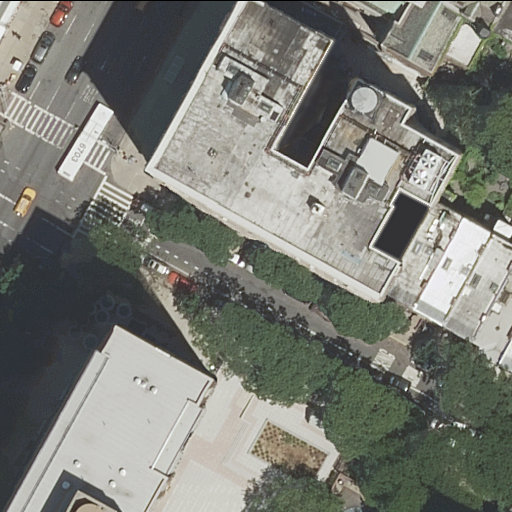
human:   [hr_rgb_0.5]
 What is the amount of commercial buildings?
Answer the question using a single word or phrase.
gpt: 0

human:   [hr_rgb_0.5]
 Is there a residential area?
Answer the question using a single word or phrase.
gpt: yes

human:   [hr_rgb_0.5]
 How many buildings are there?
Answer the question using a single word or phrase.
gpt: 12

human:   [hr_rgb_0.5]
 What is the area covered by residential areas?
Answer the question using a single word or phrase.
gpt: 186m2

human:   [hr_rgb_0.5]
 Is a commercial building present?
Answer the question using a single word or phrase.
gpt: no

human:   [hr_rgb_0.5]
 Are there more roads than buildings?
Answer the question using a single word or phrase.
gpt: no

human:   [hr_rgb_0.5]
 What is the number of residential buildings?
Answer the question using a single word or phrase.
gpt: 12

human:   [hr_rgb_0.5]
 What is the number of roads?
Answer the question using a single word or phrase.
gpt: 3

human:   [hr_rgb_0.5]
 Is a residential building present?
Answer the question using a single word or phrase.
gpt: yes

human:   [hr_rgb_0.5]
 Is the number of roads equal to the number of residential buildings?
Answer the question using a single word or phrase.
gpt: no

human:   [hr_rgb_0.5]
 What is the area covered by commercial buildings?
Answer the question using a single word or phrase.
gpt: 0m2

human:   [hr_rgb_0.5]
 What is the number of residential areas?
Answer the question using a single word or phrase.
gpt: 1

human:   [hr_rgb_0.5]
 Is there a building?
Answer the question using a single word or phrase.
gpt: yes

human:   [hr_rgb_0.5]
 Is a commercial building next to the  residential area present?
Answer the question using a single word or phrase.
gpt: no

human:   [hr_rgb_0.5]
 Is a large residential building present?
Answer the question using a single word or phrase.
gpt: yes

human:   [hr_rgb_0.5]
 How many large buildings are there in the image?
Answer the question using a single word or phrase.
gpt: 2

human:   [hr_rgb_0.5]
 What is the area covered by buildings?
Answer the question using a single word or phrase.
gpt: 3509m2

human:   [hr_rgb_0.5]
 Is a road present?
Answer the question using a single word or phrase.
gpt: yes

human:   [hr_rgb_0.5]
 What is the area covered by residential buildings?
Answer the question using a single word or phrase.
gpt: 3509m2

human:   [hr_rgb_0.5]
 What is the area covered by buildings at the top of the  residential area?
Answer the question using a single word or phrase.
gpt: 2573m2

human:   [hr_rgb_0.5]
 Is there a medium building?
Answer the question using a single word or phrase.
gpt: yes

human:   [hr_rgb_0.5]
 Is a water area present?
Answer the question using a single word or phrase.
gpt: no

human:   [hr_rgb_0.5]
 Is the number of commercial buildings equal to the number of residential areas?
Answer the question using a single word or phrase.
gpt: no

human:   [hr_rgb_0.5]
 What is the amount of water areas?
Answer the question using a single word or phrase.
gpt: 0

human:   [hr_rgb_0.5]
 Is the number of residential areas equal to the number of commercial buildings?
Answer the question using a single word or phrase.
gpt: no

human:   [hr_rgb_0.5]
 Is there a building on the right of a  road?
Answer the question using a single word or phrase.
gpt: yes

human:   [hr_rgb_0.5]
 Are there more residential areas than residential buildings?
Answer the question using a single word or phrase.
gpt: no

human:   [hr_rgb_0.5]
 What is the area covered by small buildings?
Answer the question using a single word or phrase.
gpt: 111m2

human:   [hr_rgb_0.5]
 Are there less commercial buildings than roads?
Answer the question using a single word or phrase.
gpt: yes

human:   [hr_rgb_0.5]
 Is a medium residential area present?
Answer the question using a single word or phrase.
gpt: yes

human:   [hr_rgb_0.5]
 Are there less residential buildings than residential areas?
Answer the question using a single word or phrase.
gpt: no

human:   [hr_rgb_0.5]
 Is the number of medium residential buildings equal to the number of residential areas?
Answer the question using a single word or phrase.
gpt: no

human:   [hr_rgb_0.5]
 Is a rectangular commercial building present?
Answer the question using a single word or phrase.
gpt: no

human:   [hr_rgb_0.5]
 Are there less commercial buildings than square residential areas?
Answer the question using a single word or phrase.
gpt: no

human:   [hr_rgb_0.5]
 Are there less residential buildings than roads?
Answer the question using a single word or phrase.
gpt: no

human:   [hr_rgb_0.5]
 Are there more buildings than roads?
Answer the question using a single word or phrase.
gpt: yes

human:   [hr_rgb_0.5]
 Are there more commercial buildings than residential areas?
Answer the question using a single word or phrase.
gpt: no

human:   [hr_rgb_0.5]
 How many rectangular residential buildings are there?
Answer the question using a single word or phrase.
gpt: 8

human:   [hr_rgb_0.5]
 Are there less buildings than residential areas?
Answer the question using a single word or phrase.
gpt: no

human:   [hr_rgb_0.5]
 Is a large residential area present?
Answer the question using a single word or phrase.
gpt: no

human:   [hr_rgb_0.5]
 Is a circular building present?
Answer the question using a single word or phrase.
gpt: no

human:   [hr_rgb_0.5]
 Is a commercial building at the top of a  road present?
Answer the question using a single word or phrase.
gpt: no

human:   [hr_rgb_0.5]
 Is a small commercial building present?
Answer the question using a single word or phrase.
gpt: no

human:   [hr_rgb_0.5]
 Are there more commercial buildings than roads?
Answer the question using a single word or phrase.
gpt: no

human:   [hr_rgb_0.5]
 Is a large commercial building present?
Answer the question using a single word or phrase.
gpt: no

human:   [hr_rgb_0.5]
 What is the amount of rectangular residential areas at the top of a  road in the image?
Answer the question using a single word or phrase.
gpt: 0

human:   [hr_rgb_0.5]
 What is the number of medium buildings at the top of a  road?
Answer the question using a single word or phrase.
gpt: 1

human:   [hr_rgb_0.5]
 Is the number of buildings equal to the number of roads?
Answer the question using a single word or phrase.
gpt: no

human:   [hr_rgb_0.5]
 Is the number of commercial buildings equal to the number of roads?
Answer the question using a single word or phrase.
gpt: no

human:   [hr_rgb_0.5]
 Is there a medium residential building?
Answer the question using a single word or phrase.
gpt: yes

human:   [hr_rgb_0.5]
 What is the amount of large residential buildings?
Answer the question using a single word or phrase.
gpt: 2

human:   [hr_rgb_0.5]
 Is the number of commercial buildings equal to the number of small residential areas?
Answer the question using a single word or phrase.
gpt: yes

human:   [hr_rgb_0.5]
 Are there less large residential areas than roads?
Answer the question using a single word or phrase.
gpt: yes

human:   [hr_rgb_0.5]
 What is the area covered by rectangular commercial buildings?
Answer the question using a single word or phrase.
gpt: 0m2

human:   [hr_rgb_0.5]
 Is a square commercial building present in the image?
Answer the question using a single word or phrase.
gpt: no

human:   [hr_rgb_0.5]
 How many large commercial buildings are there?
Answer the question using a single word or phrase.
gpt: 0

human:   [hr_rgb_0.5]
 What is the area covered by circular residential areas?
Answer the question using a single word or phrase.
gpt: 0m2

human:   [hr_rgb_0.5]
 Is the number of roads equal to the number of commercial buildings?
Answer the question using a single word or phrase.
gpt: no

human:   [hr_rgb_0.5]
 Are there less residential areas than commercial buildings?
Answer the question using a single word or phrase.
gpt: no

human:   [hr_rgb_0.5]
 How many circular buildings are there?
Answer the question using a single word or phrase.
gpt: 0

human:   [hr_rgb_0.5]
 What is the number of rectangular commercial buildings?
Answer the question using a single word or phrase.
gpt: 0

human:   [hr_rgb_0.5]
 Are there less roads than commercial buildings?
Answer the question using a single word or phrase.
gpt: no

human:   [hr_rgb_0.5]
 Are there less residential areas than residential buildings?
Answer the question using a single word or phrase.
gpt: yes

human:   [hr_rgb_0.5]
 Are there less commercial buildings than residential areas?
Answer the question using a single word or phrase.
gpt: yes